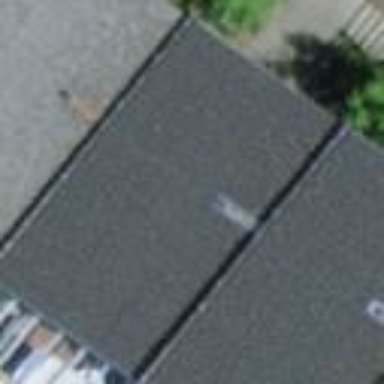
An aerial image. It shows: Terrace building.